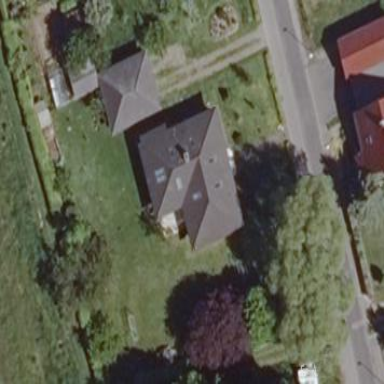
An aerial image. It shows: Simple house.